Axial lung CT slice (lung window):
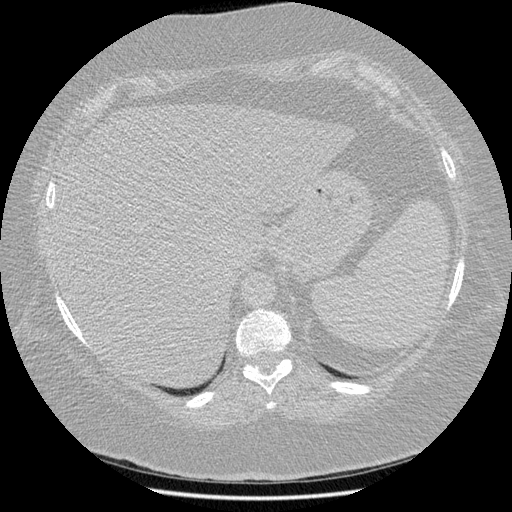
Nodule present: no